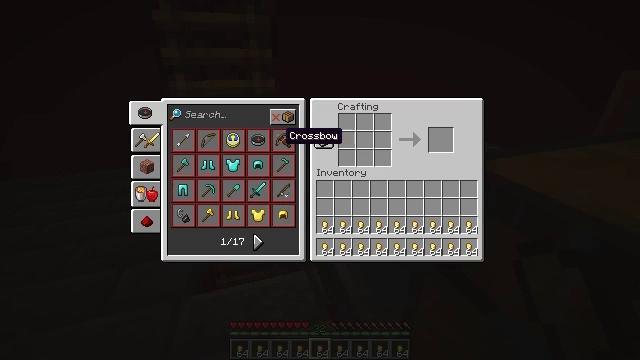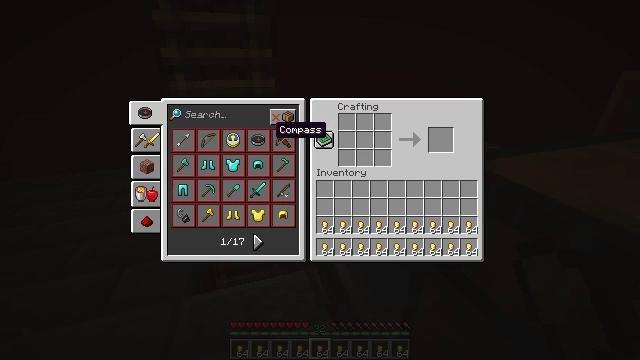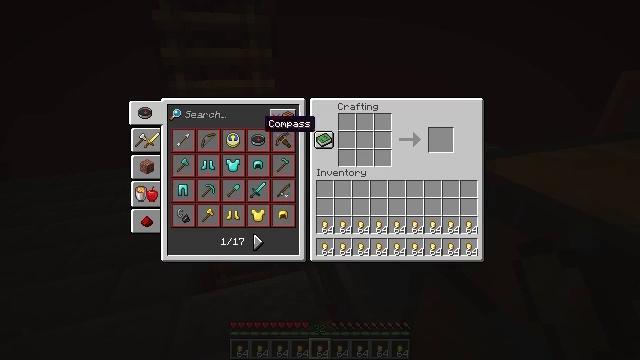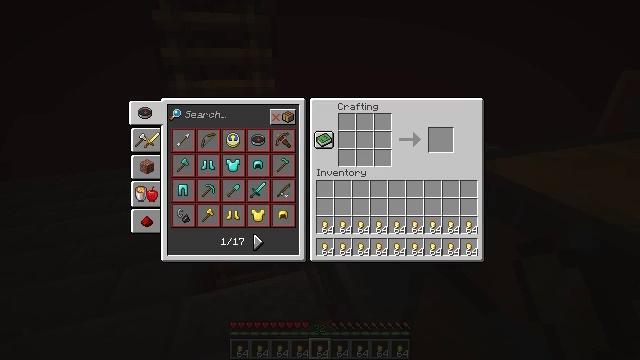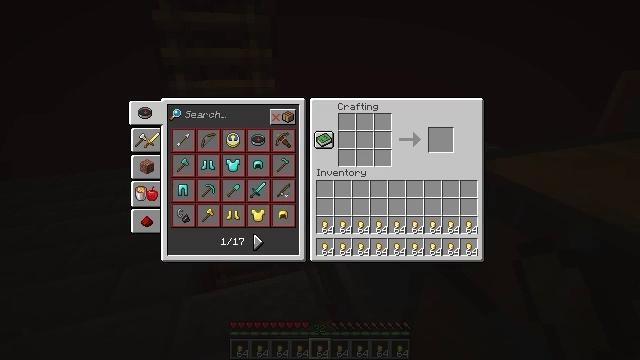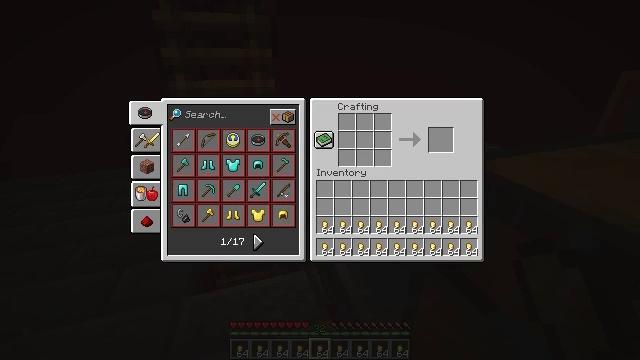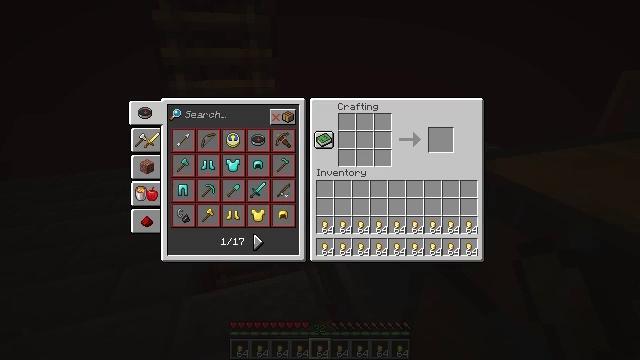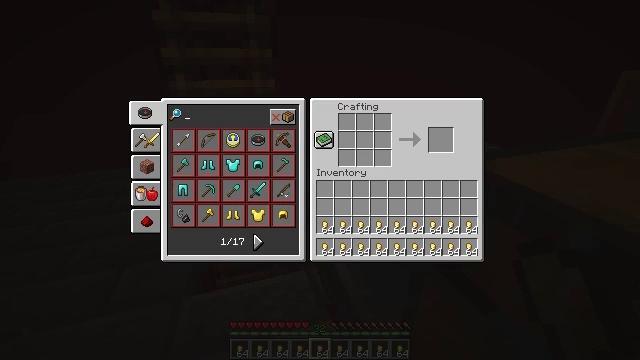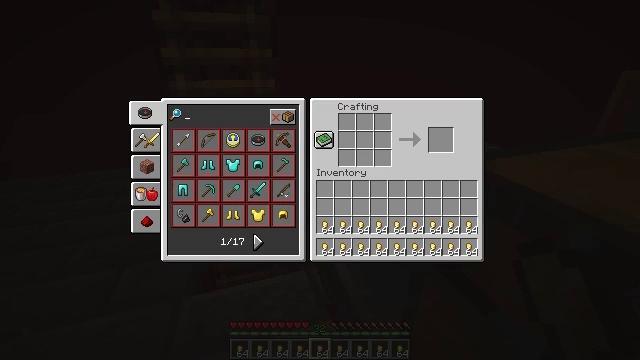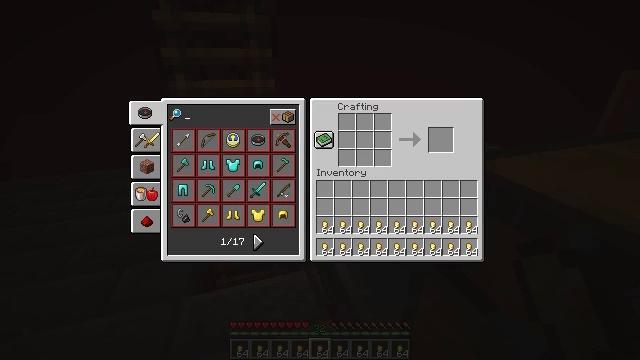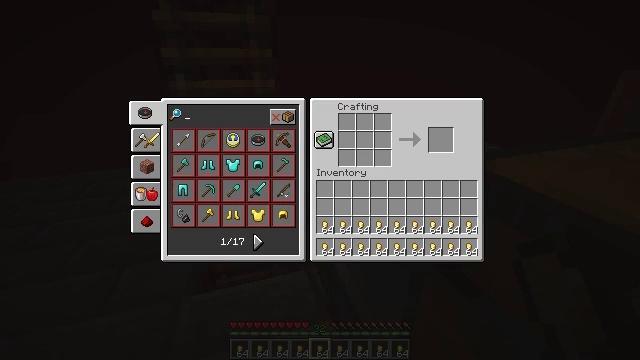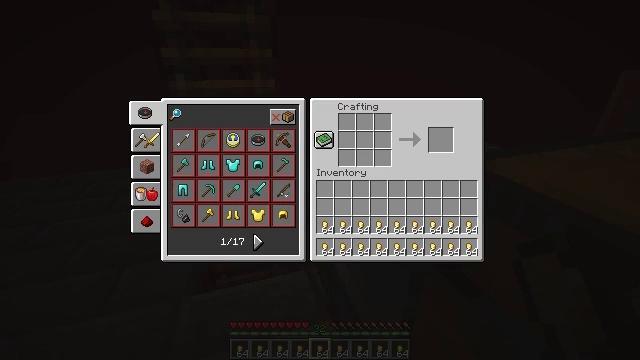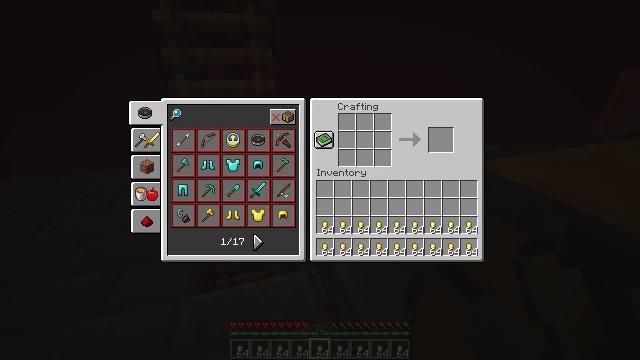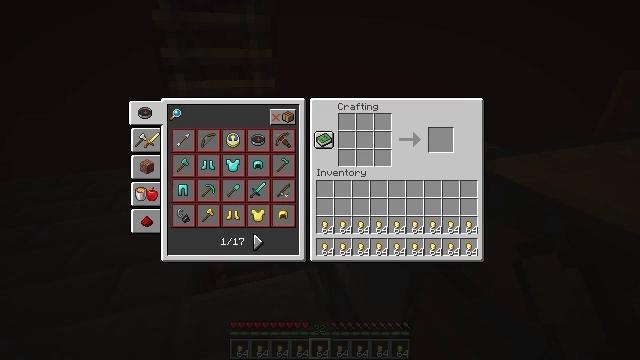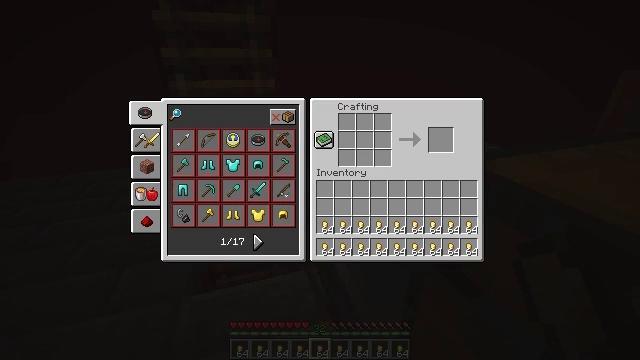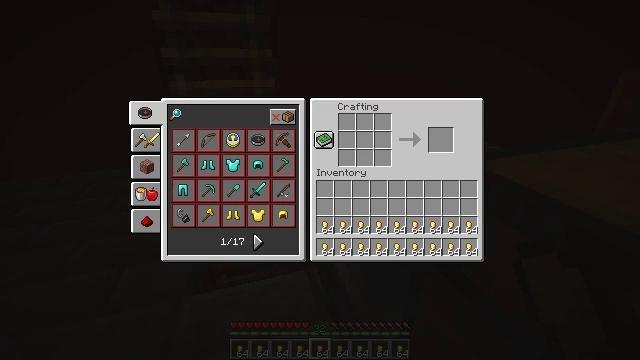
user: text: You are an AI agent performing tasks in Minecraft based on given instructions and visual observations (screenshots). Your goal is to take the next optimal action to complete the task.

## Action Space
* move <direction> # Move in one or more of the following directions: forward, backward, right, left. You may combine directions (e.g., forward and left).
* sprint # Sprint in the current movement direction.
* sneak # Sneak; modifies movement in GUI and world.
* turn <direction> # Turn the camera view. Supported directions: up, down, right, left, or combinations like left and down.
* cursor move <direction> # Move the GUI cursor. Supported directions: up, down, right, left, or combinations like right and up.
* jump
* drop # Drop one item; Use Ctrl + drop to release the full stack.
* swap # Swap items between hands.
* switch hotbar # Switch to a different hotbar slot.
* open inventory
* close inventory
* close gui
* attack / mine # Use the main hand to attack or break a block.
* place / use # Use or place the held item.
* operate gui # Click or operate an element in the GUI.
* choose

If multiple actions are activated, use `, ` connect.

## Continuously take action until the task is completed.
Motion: motion action
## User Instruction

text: Interact with the furnace to craft a gold ingot.
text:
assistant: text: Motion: cursor move left
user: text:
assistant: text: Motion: cursor move left
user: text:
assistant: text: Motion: cursor move left
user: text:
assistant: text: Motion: no_op
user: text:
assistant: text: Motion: no_op
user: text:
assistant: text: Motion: no_op
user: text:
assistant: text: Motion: operate gui
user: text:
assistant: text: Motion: operate gui
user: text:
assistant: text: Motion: operate gui
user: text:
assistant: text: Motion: no_op
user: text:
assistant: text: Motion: no_op
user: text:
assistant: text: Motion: no_op
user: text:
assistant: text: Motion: no_op
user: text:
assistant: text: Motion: no_op
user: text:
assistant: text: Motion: no_op
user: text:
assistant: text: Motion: no_op
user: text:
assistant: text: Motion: no_op
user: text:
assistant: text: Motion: no_op
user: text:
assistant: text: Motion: no_op
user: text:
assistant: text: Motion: no_op
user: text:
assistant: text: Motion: no_op
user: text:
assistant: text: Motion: no_op
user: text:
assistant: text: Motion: no_op
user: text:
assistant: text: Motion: no_op
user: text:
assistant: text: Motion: no_op
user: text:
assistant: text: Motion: no_op
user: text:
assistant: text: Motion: no_op
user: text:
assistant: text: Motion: no_op
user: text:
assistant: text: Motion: no_op
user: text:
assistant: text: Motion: no_op